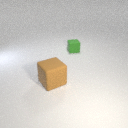
small green rubber cube to the right of large brown rubber cube